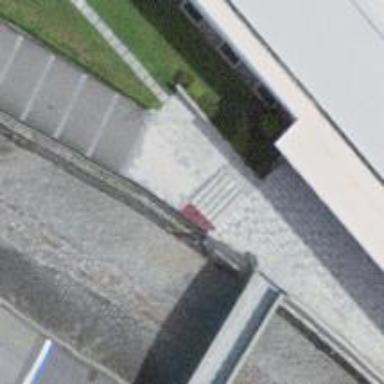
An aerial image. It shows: Steps made of paving stones.